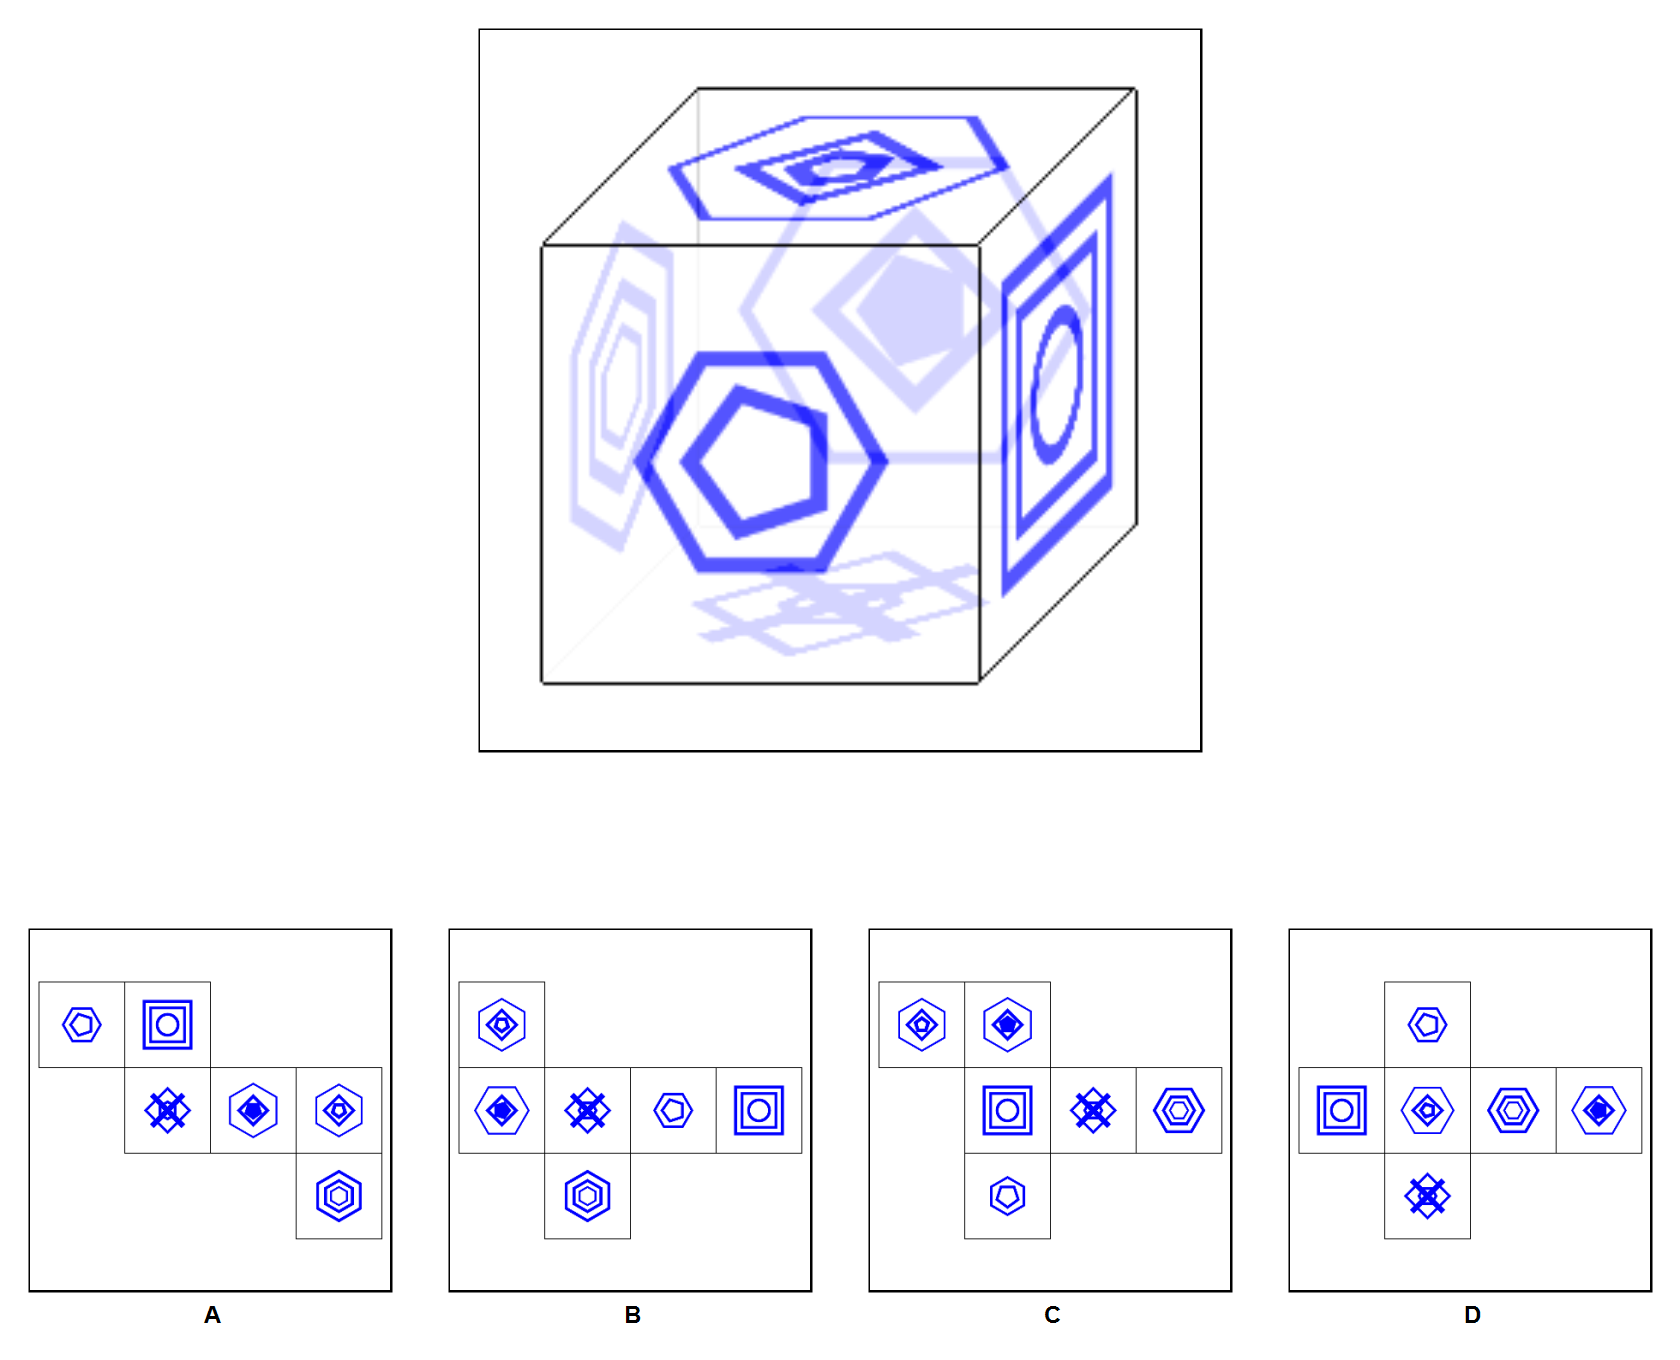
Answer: A